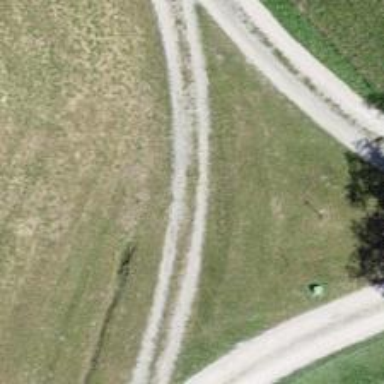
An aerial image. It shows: Service road with gravel surface.